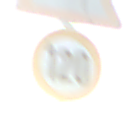
Verkehrszeichen: Geschwindigkeit120
Zusatzzeichen oben: SeitenwindVonRechts
Umgebung: Outdoor, Beach
Tageszeit: SunriseSunset
Wetter: Clear
Licht: Natural
Jahreszeit: NotSpecified
Kontrast: HighContrast